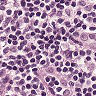
Metastatic tissue present: no